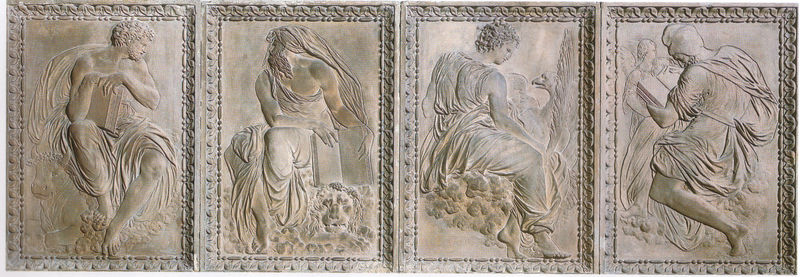
Titel: Vier Evangelisten vom Lettner
Künstler: Jean Goujon
Standort: Paris
Institution: Saint-Germain-l'Auxerrois
Schlagwörter: adler, blätter, fuß, körper, mann, umhang, vogel, wolken, frauen, menschen, sitzen, bewegung, blumen, frau, grau, hintergrund, hut, köpfe, marmor, männer, rücken, symbol, weiss, gras, hund, tiere, tuch, haube, muster, ornament, bart, wand, bibel, bärtig, falten, gesicht, johannes, mensch, neues testament, rahmen, stein, natur, flach, gewand, mantel, sitzend, stoff, gewänder, klassizismus, pflanzen, locken, renaissance, engel, ton, beine, bewegt, relief, füße, bilder, bücher, leiste, rahmung, schwan, italien, venedig, rand, figuren, muskeln, floral, lesen, ornamente, bronze, faltenwurf, plastik, knie, oberkörper, vier, barfuss, antike, buch, umrahmung, knien, helm, kachel, kacheln, mythologie, altar, fries, römer, statuen, schreiben, griechen, götter, toga, griechisch, musen, geier, florenz, rechteckig, antikisierend, platten, löwe, fresko, hörner, lesend, gips, reliefs, aufgeschlagen, stier, ränder, leisten, gewandfalten, vertäfelung, lesung, symbole, elfenbein, geschichten, perlstab, baptisterium, michelangelo, leonardo, markus, skulpur, tuniken, italienisch, tafeln, apostel, buchmalerei, evangelium, lwe, evangelisten, lukas, matthäus, attribute, täfelchen, gewandfigur, evangelien, flachrelief, stauten, evangelistensymbole, evangelistensymbol, menscheb, stodd, steinrelief, blattfries, blattrahmen, evangelier, johannnes, reflieffiguren, ythologie, 4, luka, vier evangelisten, dfsf